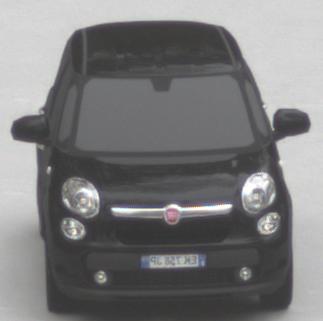
Make: Fiat
Model: 500L 1.4 16V
Detailed model: 500L (199)
Model produced from: 2012/10
Model produced until: 2017/05
Doors: 5
Color: black
Road condition: dry road
Daytime: morning or afternoon
Contrast: low contrast